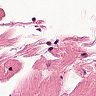
Metastatic tissue present: no